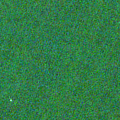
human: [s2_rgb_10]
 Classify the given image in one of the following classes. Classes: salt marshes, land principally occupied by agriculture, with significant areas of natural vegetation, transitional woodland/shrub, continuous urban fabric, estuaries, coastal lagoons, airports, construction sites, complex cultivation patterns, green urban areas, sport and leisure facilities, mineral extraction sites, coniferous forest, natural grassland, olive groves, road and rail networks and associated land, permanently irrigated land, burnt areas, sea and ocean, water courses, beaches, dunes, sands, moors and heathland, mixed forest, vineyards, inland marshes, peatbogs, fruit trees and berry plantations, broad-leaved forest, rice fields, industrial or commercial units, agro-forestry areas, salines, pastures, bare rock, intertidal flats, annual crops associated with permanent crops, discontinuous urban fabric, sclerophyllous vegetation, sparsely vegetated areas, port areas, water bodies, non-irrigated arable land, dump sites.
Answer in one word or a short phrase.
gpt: sea and ocean